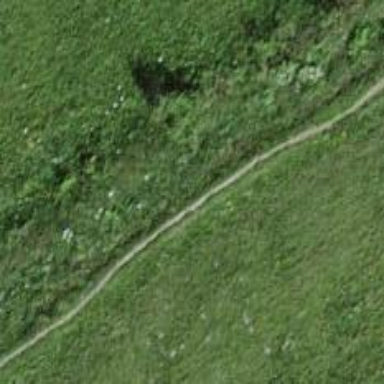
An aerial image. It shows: Path.